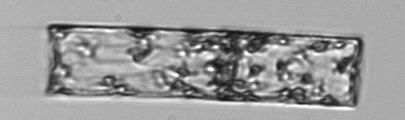
Label: Guinardia_flaccida